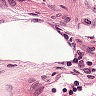
Metastatic tissue present: no